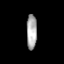
Tissue: prostate
Cell type: Fibroblasts
Senescence score: 0.7805
Nuclear area (px): 347
Mean DAPI intensity: 173.262